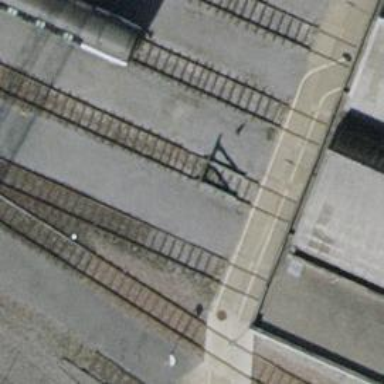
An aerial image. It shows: Railway buffer stop.